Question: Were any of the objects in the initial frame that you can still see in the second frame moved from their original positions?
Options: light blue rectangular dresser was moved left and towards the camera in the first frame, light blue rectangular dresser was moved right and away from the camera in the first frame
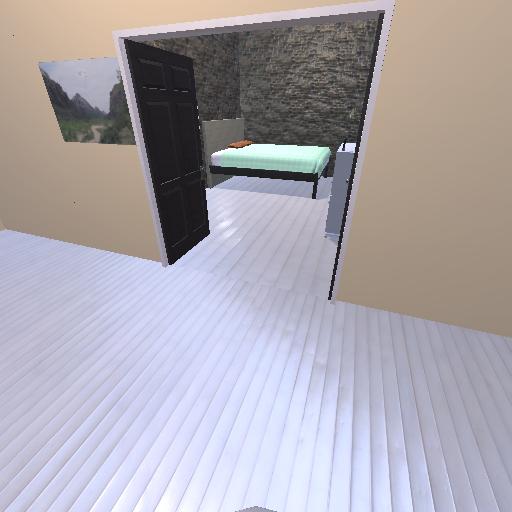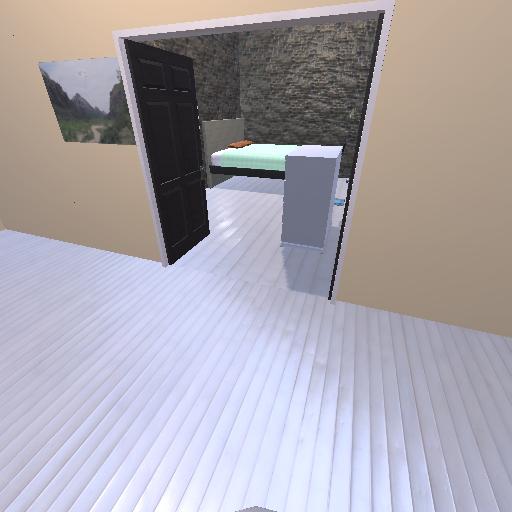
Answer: light blue rectangular dresser was moved left and towards the camera in the first frame